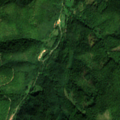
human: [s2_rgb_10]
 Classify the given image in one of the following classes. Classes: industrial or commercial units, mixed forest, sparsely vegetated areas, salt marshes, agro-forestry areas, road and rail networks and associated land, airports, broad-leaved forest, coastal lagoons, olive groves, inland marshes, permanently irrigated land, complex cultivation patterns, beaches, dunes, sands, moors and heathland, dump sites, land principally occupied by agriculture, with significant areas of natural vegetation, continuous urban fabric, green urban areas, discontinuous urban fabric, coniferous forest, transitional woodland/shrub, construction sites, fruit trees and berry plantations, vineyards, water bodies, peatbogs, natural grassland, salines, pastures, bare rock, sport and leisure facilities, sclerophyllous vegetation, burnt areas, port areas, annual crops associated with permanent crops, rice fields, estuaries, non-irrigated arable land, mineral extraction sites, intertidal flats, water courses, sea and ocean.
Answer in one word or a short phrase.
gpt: land principally occupied by agriculture, with significant areas of natural vegetation, broad-leaved forest, transitional woodland/shrub